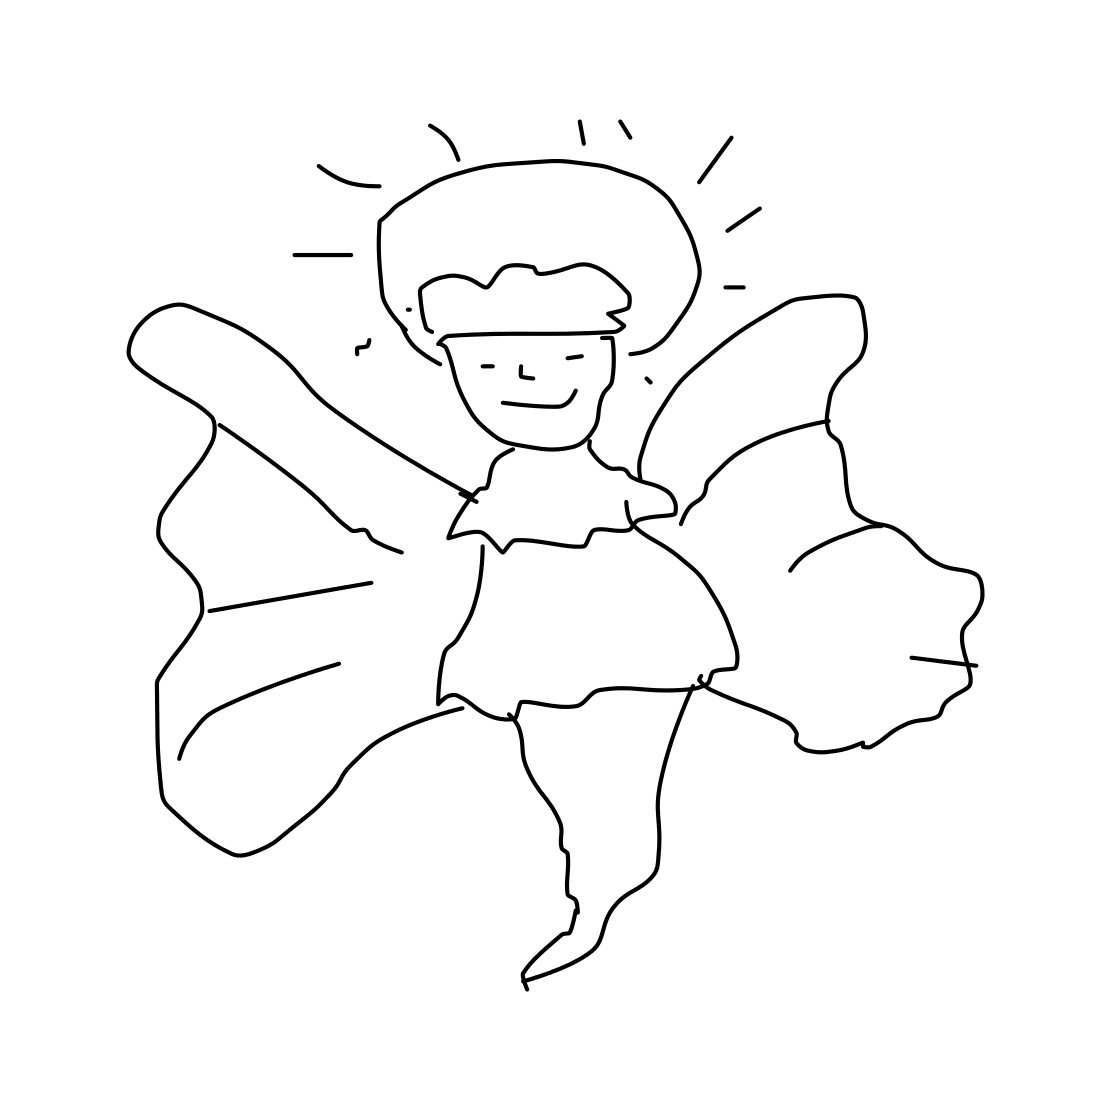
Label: angel